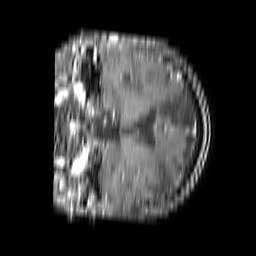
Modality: T1w
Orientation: coronal
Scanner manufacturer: philips
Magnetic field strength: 1.5 T
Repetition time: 0.1879 s
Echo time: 0.001837 s